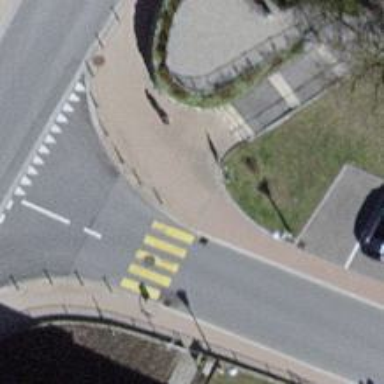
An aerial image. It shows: Uncontrolled zebra crossing on the road.